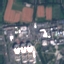
Land use / land cover: Industrial